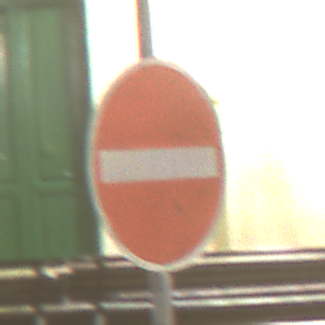
Verkehrszeichen: VerbotDerEinfahrt
Umgebung: Outdoor, Urban
Tageszeit: Night
Wetter: PartlyCloudy
Licht: Artificial
Jahreszeit: NotSpecified
Kontrast: HighContrast